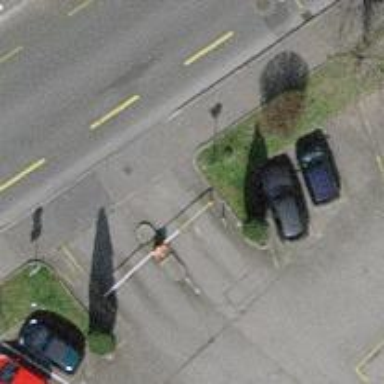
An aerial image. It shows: Lift gate barrier.